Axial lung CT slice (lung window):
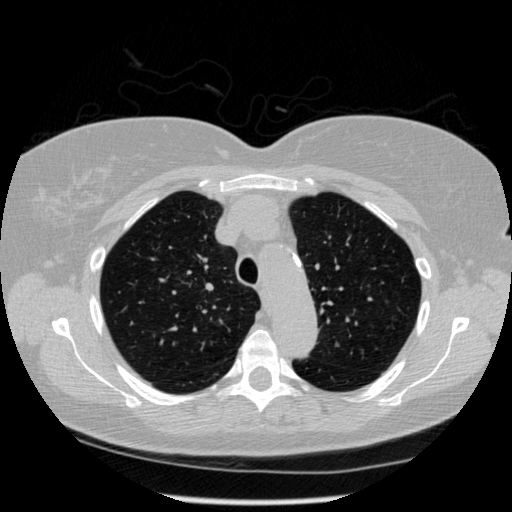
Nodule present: yes
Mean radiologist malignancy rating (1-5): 3